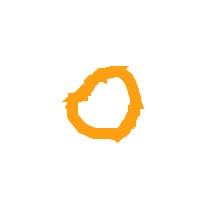
Shape: circle